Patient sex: M
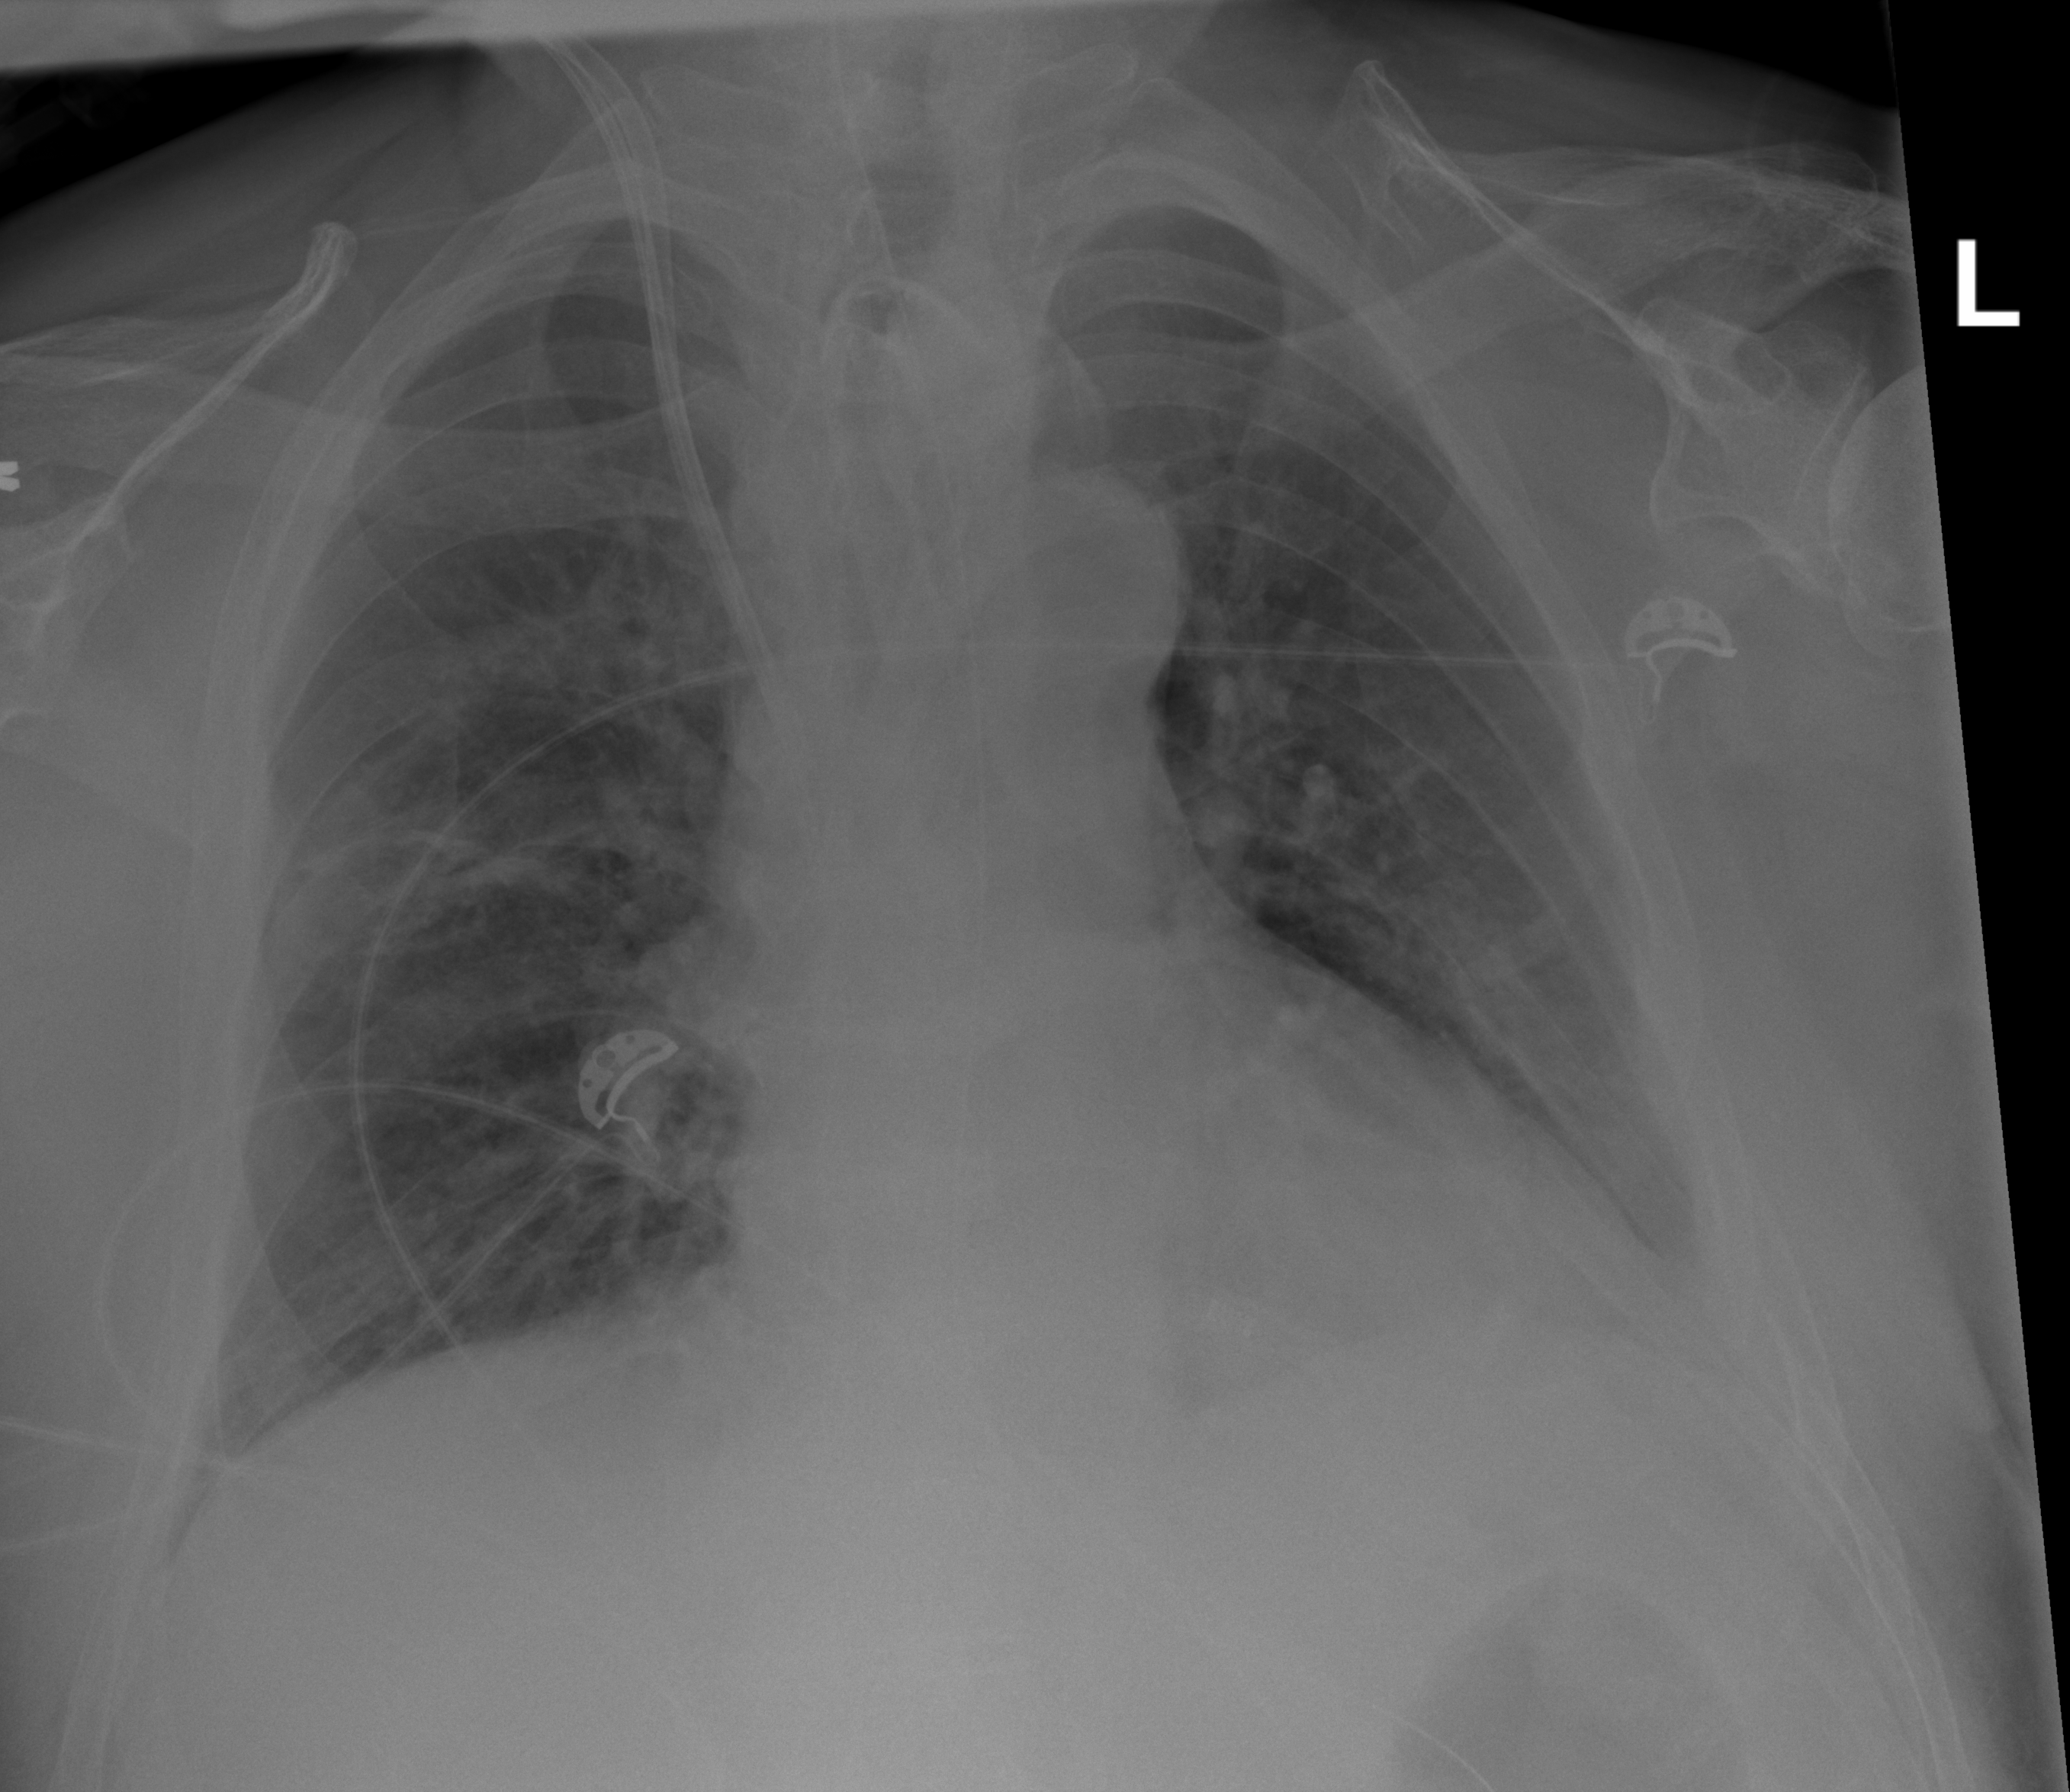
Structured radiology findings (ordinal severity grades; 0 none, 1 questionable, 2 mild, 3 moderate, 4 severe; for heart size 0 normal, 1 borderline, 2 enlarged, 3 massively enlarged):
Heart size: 1
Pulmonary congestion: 2
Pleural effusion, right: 0
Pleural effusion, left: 2
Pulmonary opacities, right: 2
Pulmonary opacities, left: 2
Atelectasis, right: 2
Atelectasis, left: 2